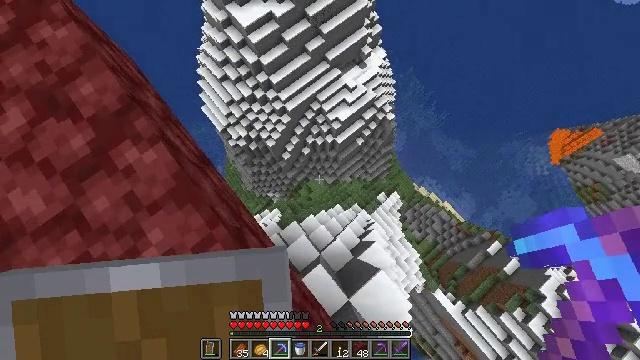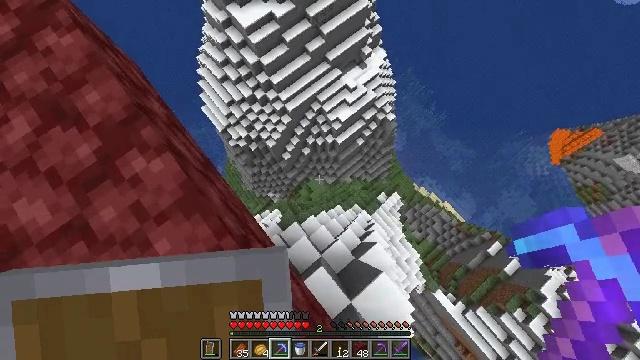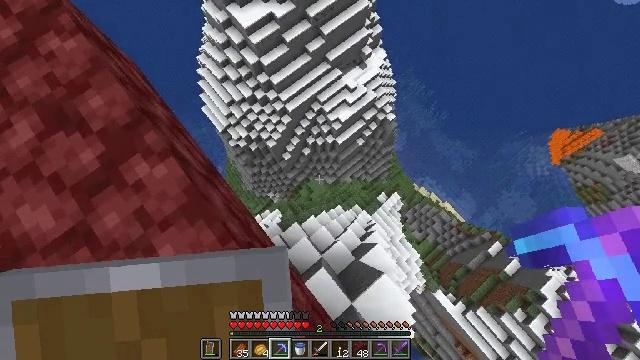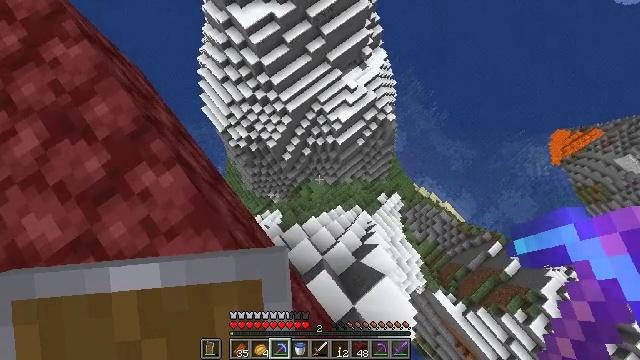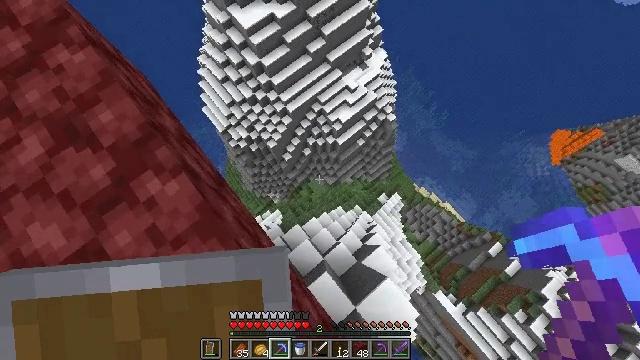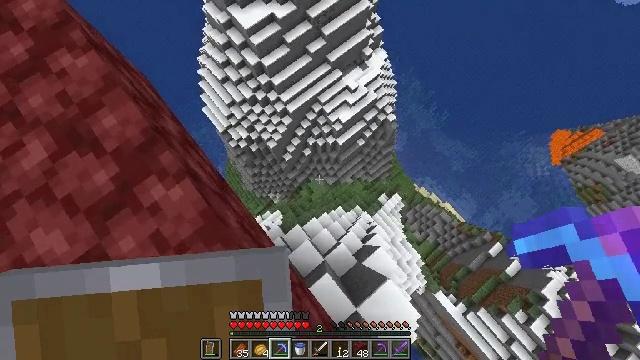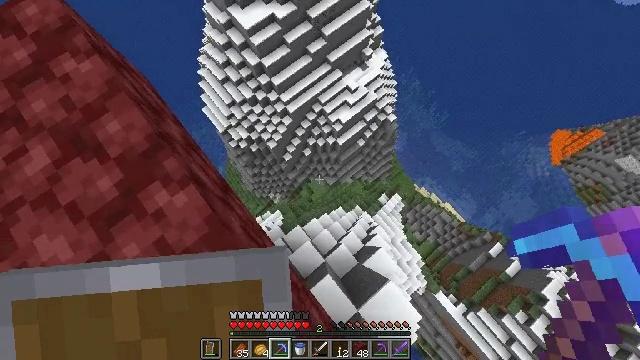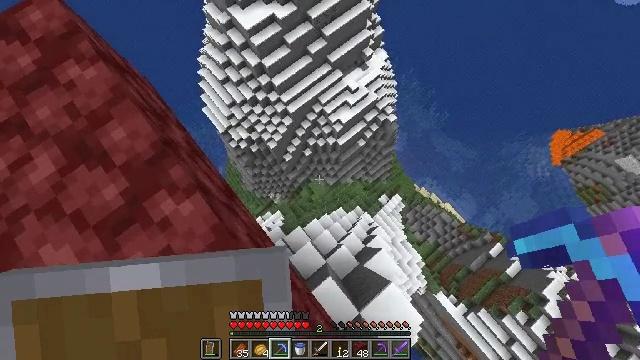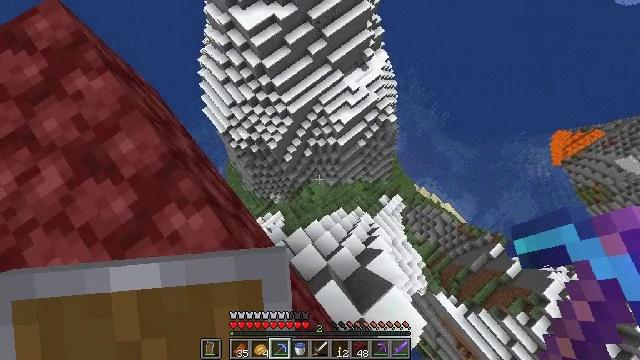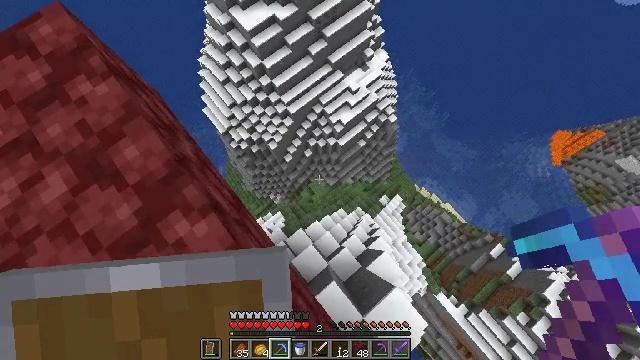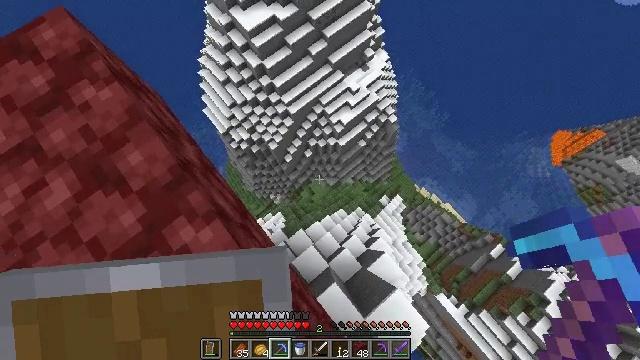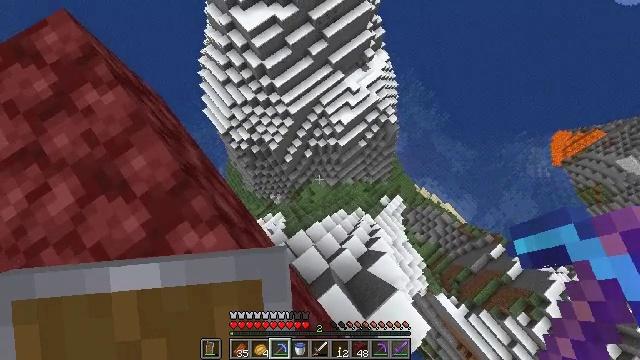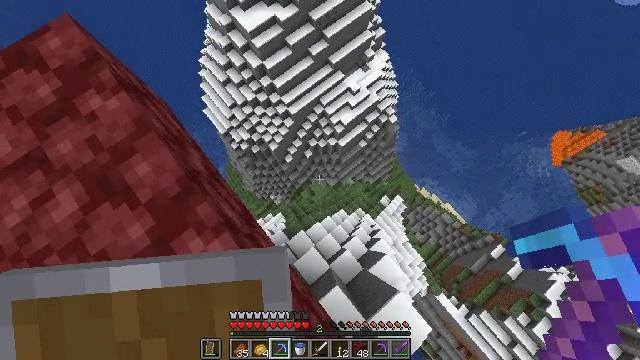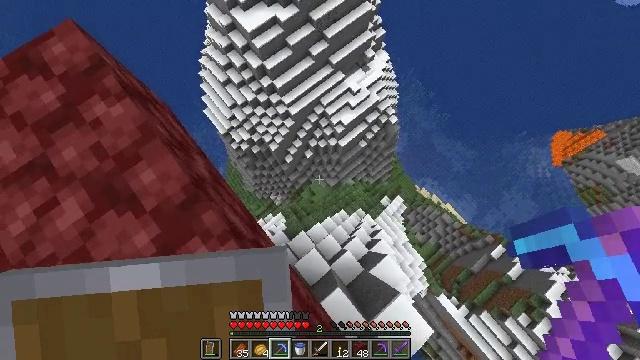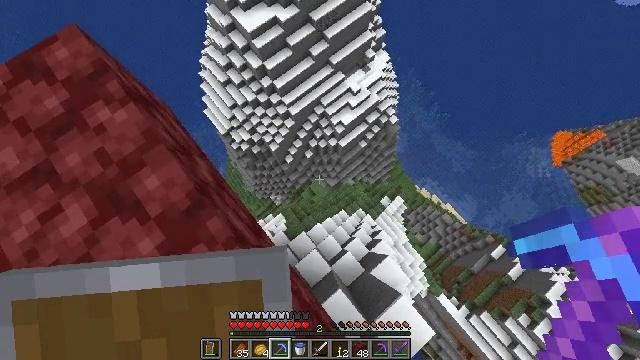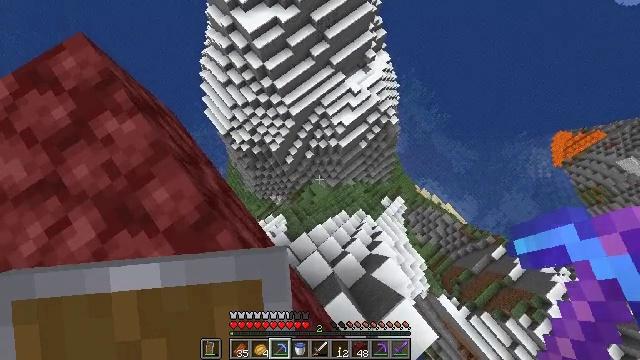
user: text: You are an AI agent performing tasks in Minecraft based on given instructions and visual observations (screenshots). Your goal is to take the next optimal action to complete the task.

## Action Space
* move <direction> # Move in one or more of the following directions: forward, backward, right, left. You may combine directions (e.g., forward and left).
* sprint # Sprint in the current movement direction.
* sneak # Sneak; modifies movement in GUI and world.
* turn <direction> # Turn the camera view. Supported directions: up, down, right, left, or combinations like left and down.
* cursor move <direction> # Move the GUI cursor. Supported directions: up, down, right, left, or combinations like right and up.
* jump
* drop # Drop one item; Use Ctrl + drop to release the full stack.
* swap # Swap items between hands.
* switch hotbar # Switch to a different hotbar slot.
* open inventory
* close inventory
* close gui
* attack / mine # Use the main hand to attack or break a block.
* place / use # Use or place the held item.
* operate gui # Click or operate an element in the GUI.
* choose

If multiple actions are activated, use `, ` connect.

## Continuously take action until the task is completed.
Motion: motion action
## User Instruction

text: Harvest the ice from frozen areas.
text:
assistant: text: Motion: move forward, sneak
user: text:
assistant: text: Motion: move forward, sneak
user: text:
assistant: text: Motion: move forward, sneak
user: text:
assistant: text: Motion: move forward, sneak
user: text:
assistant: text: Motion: move forward, sneak
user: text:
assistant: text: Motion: move forward, sneak
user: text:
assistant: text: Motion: move forward, sneak
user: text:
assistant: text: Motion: move forward, sneak
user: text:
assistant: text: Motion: move forward, sneak
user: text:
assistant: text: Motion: move forward, sneak
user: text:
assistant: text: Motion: move forward, sneak
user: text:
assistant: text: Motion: move forward, sneak
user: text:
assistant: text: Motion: move forward, sneak
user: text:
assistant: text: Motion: move forward, sneak
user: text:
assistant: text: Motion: move forward, sneak
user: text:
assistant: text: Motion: move forward, sneak
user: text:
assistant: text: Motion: move forward, sneak
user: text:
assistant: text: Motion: move forward, sneak
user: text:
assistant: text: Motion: move forward, sneak
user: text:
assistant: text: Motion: move forward, sneak
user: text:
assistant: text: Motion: move forward, sneak
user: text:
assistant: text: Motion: move forward, sneak
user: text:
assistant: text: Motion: move forward, sneak
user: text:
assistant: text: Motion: move forward and move left, sneak
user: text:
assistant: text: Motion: move forward and move left, sneak
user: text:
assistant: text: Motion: move forward and move left, sneak
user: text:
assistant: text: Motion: move forward and move left, sneak
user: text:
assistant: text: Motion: move forward and move left, sneak
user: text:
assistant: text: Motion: move forward and move left, sneak
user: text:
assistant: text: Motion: move forward and move left, sneak